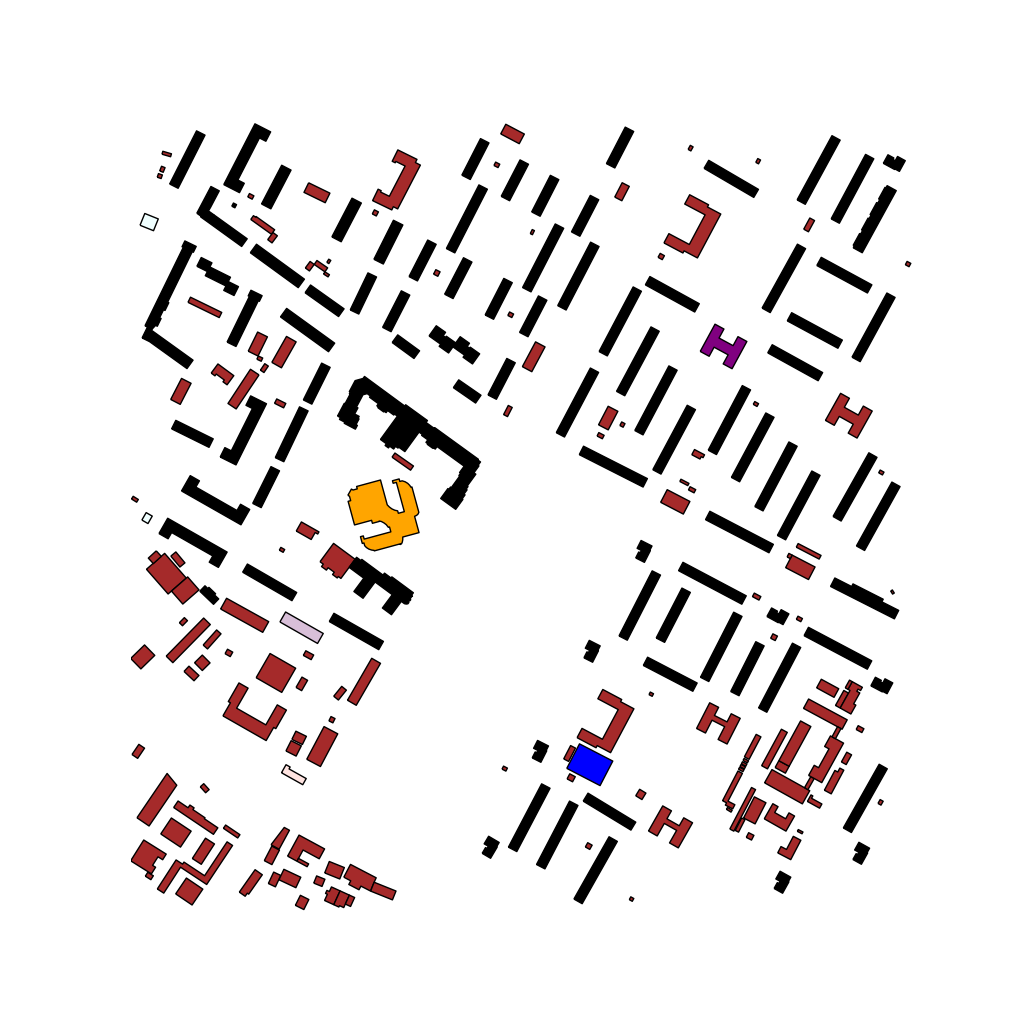
Tags: overhead vector_map, business, industrial, recreation, residential, modern, soviet, high_rise, individual_rise, low_rise, medium_rise, density_3, Building, Facility, Gas, Grocery, Kinder, Polyclinic, School, Sportpl, 1.0 km²